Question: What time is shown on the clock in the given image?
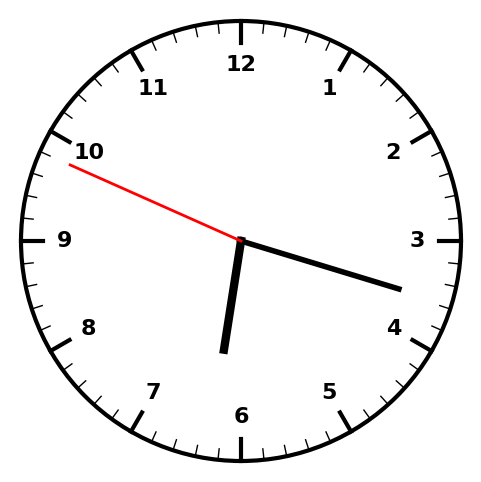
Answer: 06:17:49